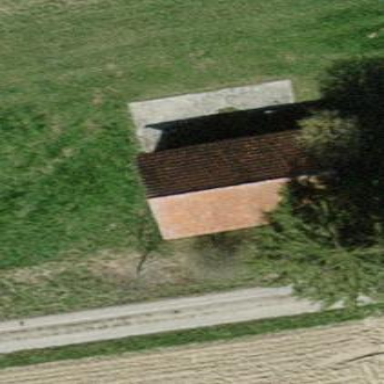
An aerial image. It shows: Shed building.